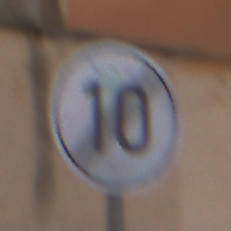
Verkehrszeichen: EndeGeschwindigkeit10
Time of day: Midday
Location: Outdoor (Urban)
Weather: Overcast
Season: NotSpecified
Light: Natural